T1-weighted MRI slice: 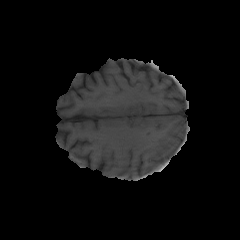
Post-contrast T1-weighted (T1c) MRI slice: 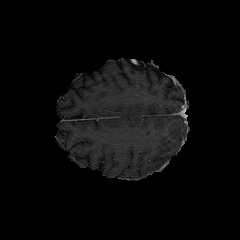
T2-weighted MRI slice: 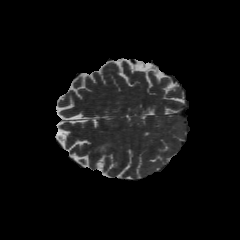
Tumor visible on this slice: no